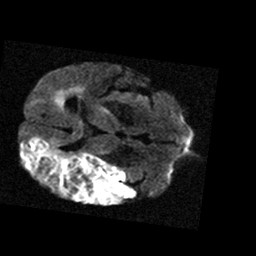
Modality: TRACE
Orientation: axial
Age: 76
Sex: male
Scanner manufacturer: philips
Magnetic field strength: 1.5 T
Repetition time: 6.793 s
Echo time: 0.1696 s